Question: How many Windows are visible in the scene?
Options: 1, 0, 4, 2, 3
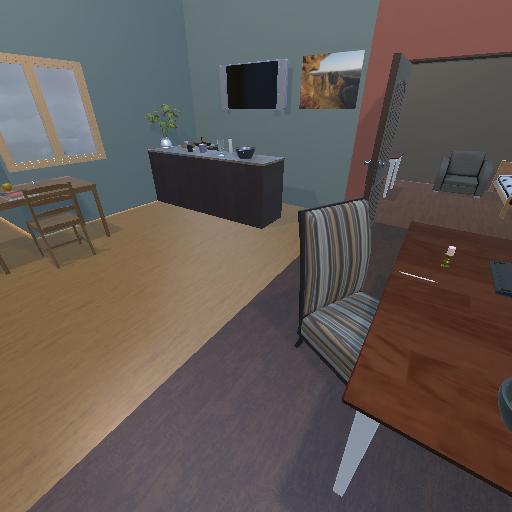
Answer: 1